Interaction volume radius: 5 \u00c5
Interaction volume height: 15 \u00c5
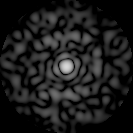
Disorder parameter: 0.8835